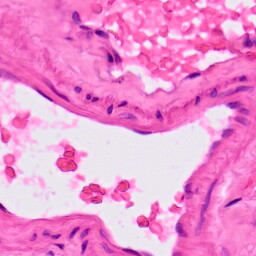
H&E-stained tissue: Lung